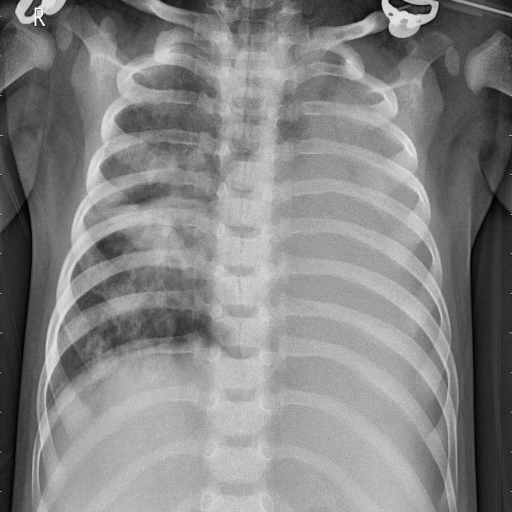
Finding: PNEUMONIA